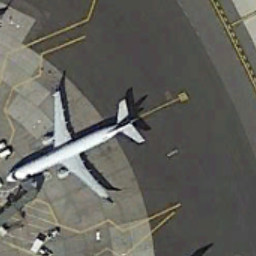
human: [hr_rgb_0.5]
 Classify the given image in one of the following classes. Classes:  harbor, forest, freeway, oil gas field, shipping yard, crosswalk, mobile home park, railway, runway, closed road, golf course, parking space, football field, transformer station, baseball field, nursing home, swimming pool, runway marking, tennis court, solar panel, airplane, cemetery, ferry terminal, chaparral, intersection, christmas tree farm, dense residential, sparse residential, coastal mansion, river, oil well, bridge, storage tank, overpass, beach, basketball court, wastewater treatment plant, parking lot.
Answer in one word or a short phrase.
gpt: airplane